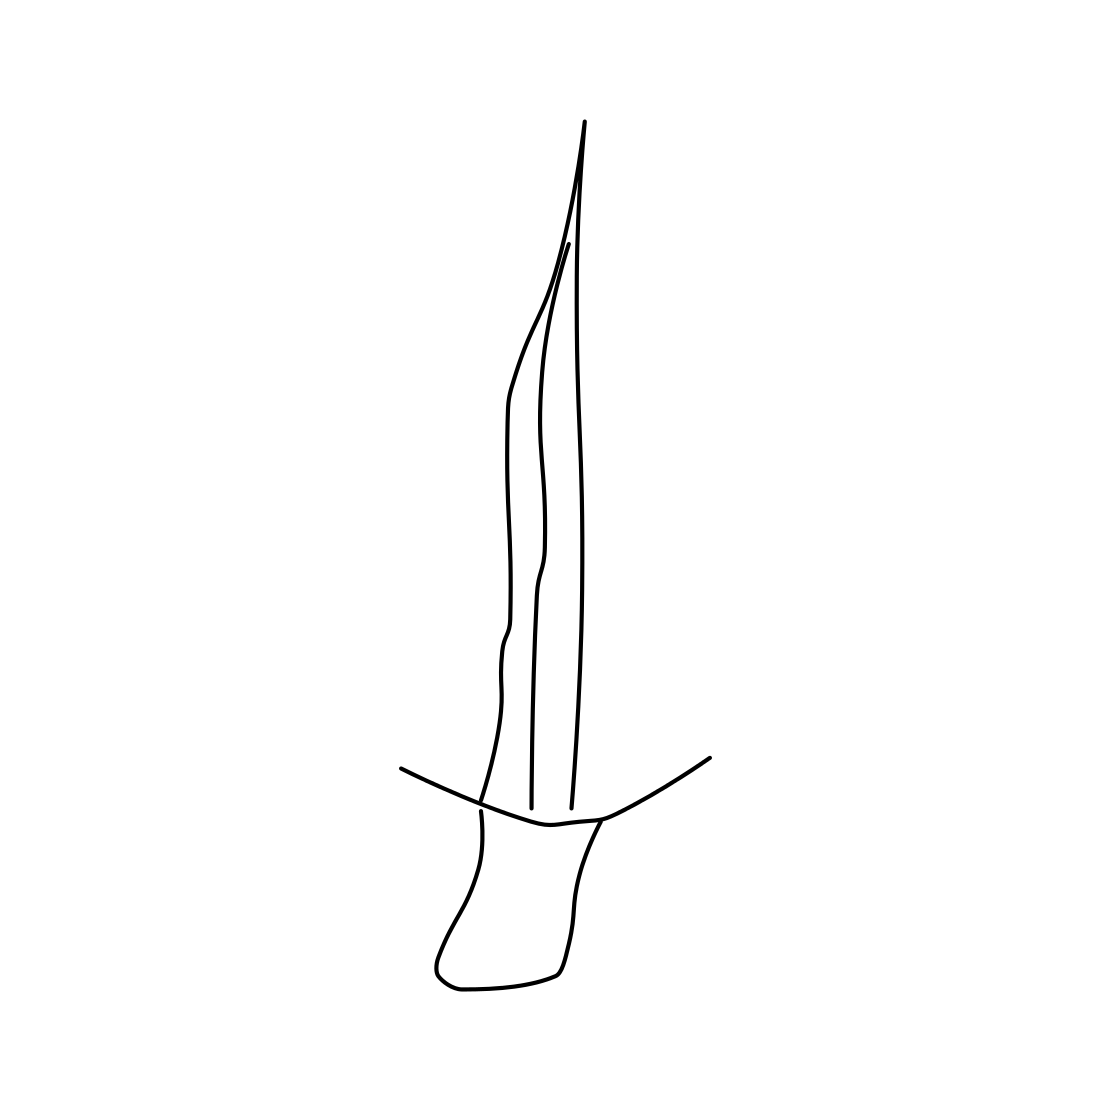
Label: sword